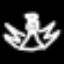
Label: angel